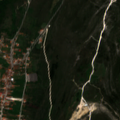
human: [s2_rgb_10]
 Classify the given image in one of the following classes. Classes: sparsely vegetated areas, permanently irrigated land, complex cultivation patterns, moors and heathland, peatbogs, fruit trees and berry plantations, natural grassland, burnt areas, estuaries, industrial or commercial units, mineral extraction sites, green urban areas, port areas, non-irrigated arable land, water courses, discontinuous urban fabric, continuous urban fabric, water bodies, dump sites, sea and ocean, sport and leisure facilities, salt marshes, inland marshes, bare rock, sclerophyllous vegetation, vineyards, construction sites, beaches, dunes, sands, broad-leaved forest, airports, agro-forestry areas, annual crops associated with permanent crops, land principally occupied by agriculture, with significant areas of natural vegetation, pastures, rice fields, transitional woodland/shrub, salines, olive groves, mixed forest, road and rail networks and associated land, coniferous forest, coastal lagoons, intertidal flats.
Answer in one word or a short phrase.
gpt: discontinuous urban fabric, mineral extraction sites, natural grassland, sclerophyllous vegetation